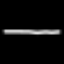
Label: line